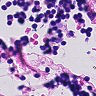
Metastatic tissue present: no